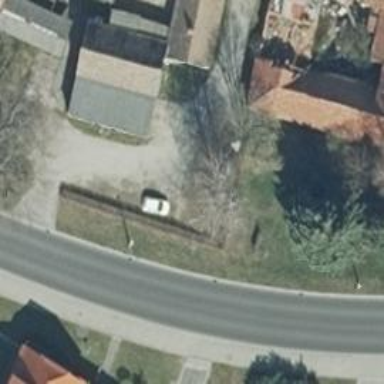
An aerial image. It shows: Driveway.